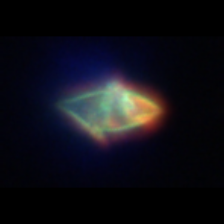
Taxon: Gymnodinium
Group: Dinoflagellates